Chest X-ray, PA view. Patient: 73 years old, sex M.
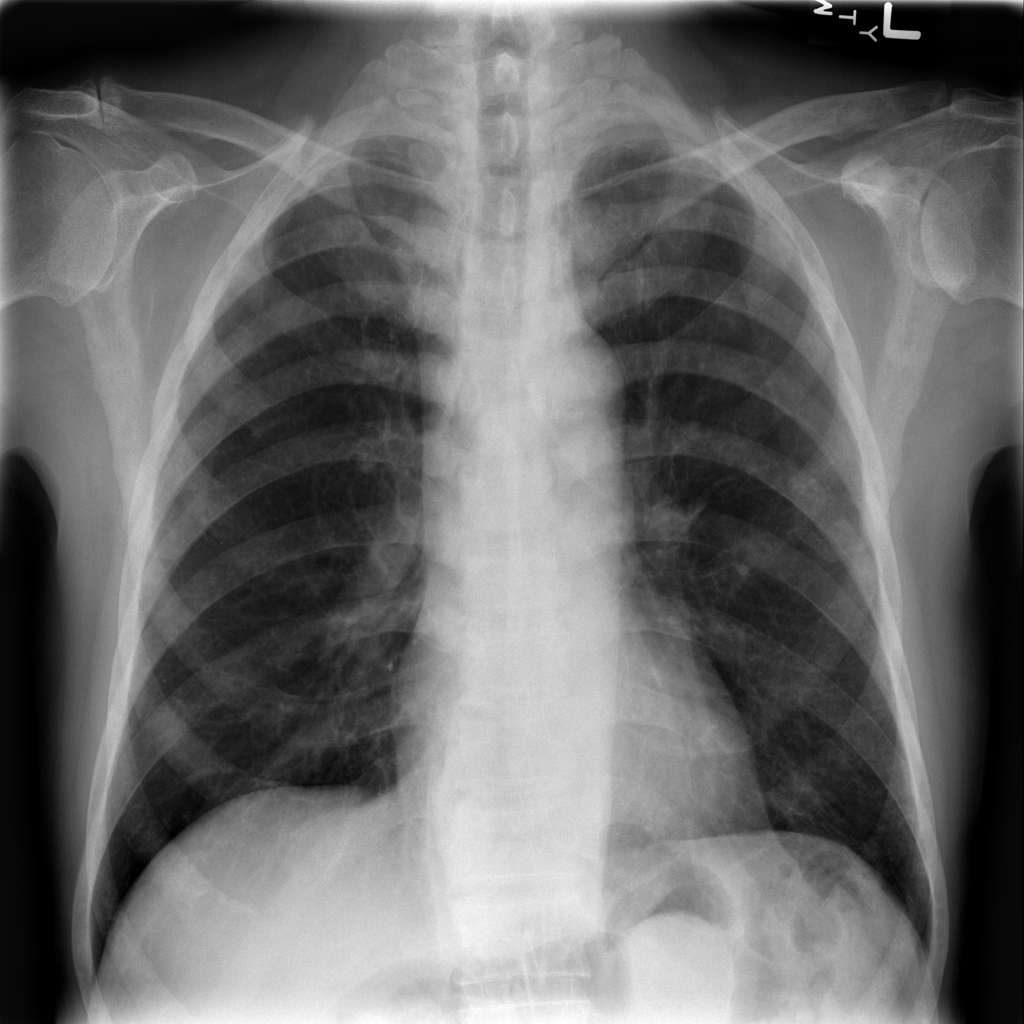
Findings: No Finding